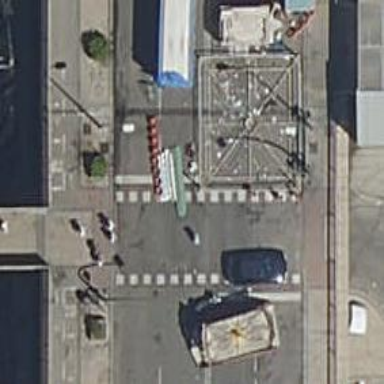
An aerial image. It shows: Traffic signals at road crossing.